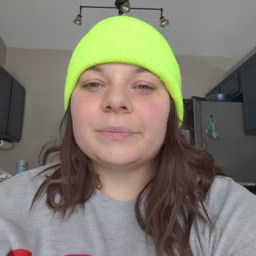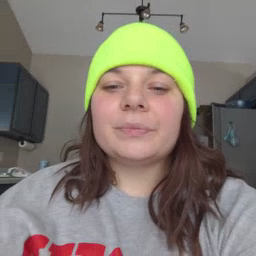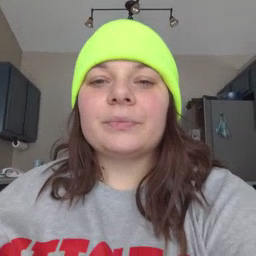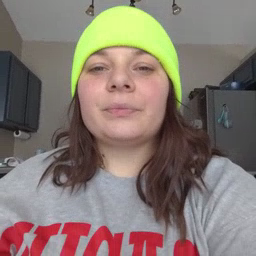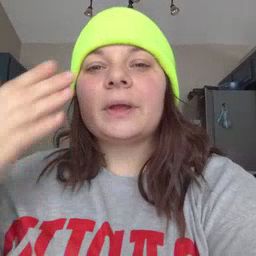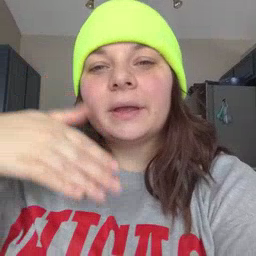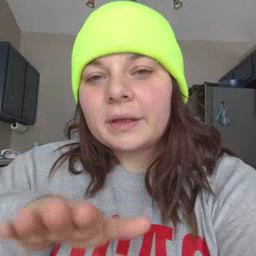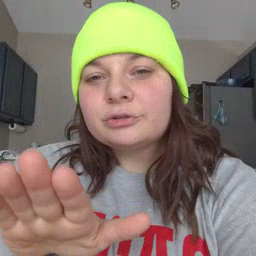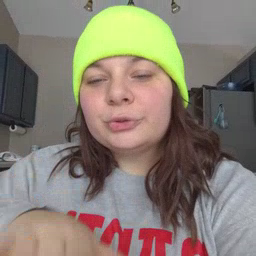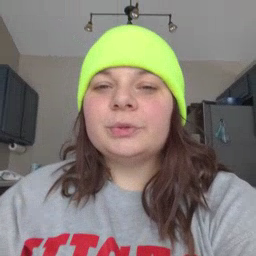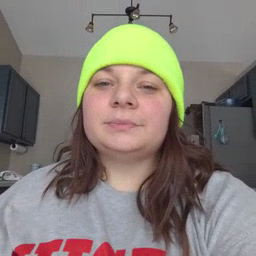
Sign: into